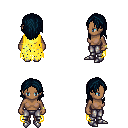
a pixel art fantasy rpg character, female body template, human, dark skin, yellow tattered cape, metal pants, raven long hairstyle, bracelets, metal boots, four views (front, back, left, right), 2x2 character sprite sheet, small pixel art, hard edges, no anti-aliasing